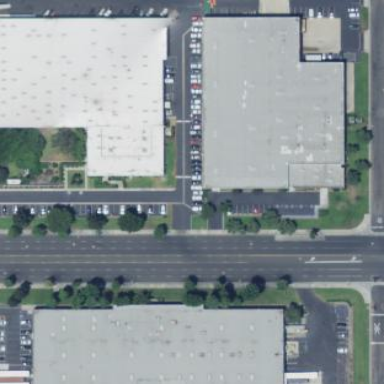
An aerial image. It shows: Commercial building.